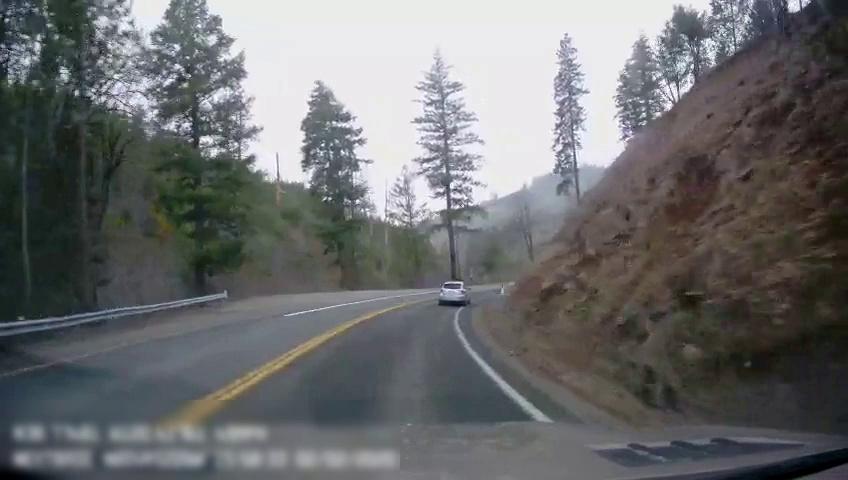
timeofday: Day
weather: Cloudy
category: Drivable Space
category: Vehicles | Car
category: Lanes | Current Lane
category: Lanes | Current Lane
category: Lanes | Opposite Lane